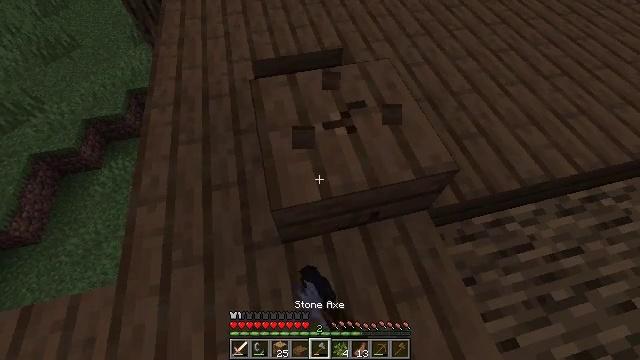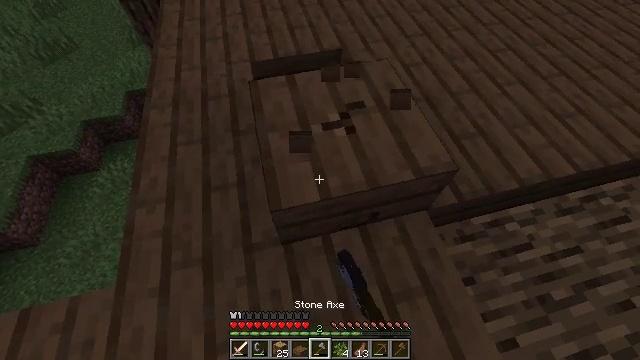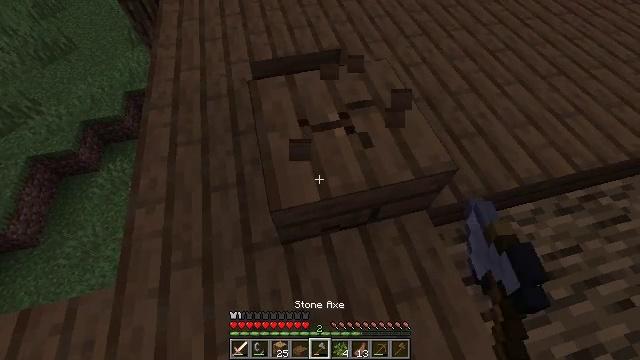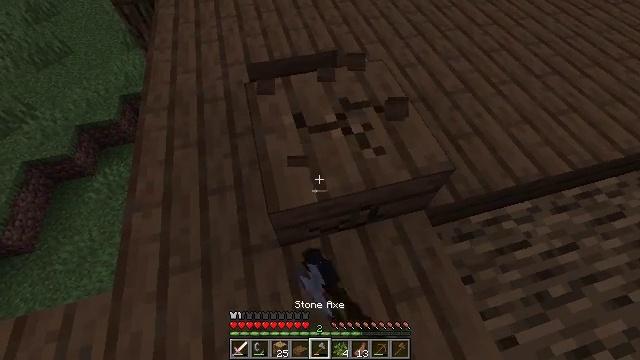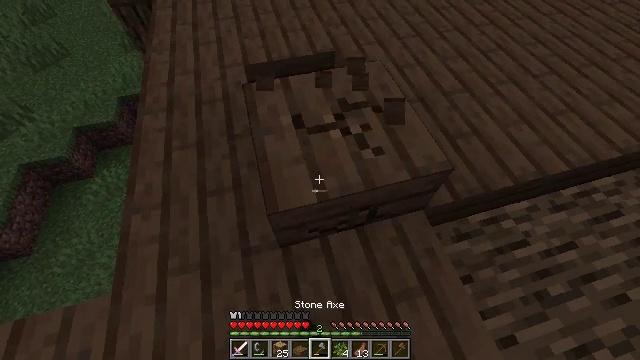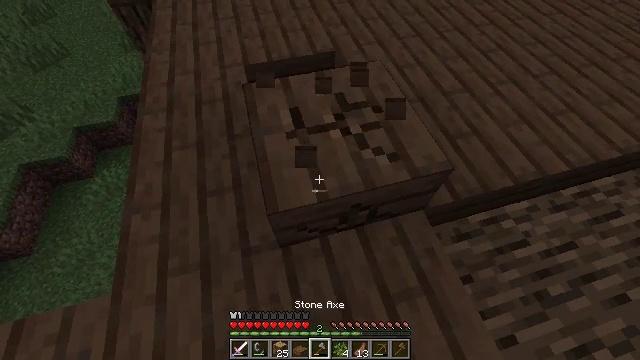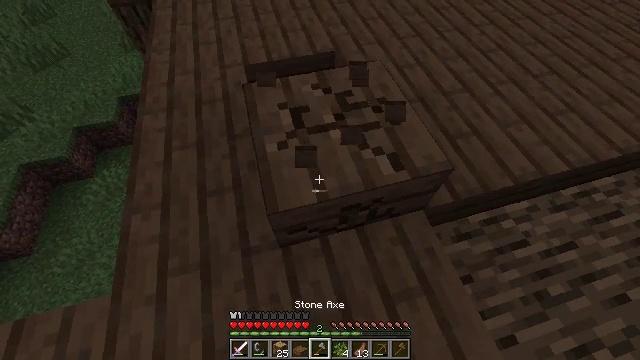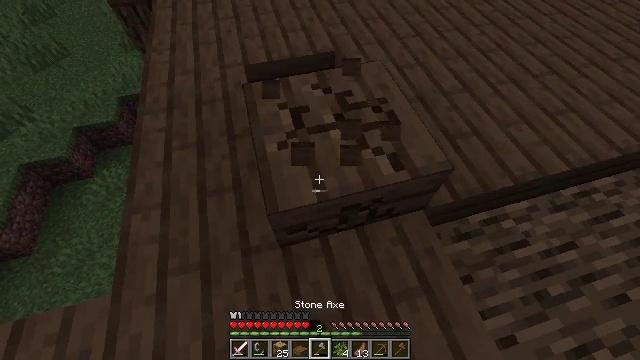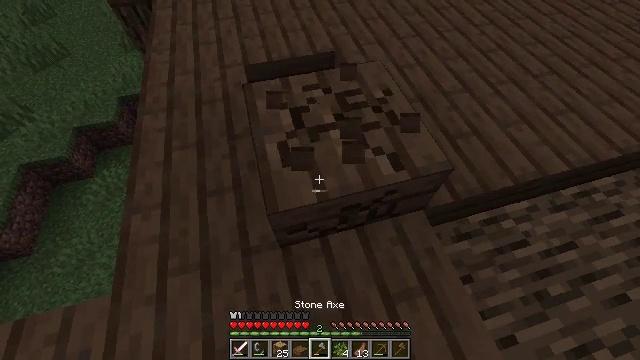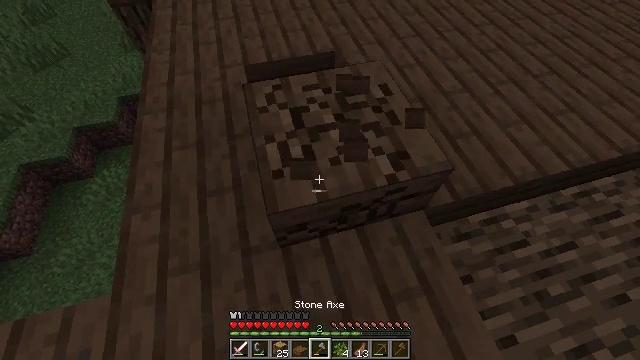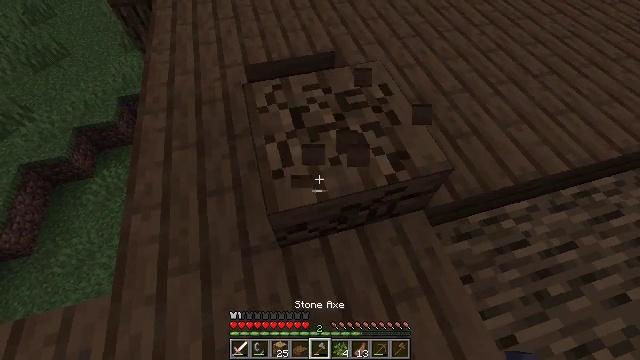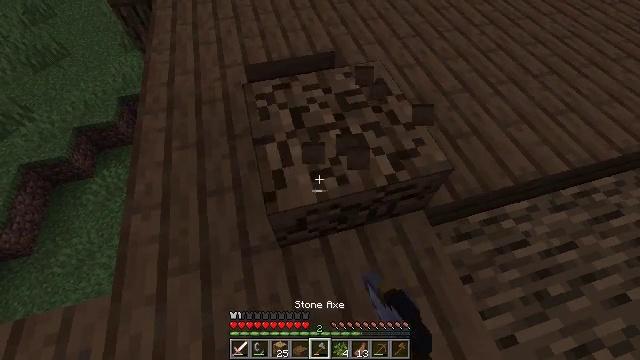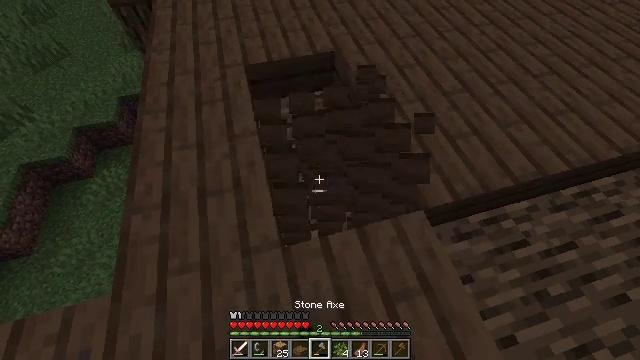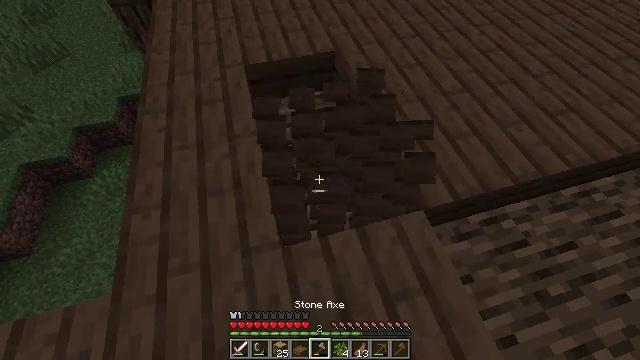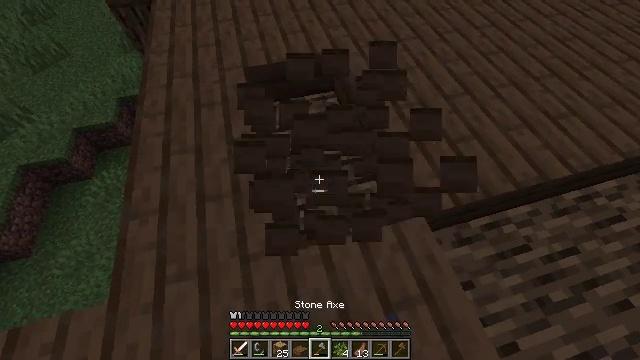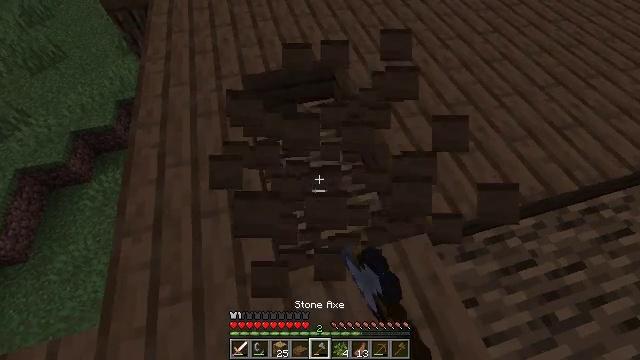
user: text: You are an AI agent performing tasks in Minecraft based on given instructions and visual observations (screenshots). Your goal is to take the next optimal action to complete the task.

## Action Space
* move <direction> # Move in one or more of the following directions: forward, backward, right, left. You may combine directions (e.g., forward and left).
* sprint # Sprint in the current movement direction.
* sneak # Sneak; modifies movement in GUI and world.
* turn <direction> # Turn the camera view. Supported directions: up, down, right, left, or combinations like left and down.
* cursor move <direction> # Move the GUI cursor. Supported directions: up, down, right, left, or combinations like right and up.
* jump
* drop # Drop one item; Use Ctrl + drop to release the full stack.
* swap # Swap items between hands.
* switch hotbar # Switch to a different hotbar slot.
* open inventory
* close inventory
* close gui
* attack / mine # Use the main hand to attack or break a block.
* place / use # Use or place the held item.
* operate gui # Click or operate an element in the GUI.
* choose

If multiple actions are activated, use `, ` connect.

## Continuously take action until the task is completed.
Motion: motion action
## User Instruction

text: Reclaim the spruce slab for later use.
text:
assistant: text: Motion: attack / mine
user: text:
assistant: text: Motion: attack / mine
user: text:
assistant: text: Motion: attack / mine
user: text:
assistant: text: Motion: attack / mine
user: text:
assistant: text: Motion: attack / mine
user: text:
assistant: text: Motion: attack / mine
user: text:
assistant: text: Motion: attack / mine
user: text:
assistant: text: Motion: attack / mine
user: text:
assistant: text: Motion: attack / mine
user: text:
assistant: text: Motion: attack / mine
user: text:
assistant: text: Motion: attack / mine
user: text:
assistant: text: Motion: attack / mine
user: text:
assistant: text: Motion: attack / mine
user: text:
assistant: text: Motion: move forward, attack / mine
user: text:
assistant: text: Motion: move forward, attack / mine
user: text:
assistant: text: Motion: move forward, attack / mine
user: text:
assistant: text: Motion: attack / mine